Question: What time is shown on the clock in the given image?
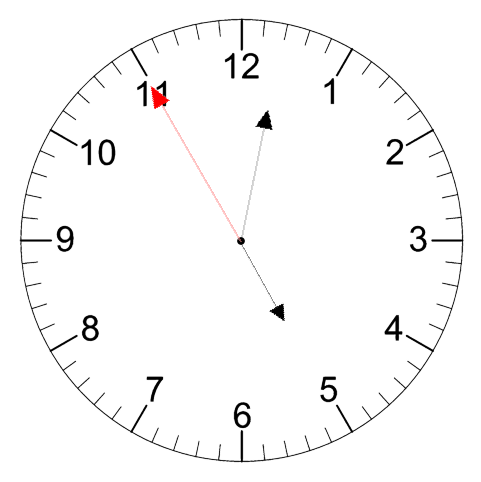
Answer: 05:01:55